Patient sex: M
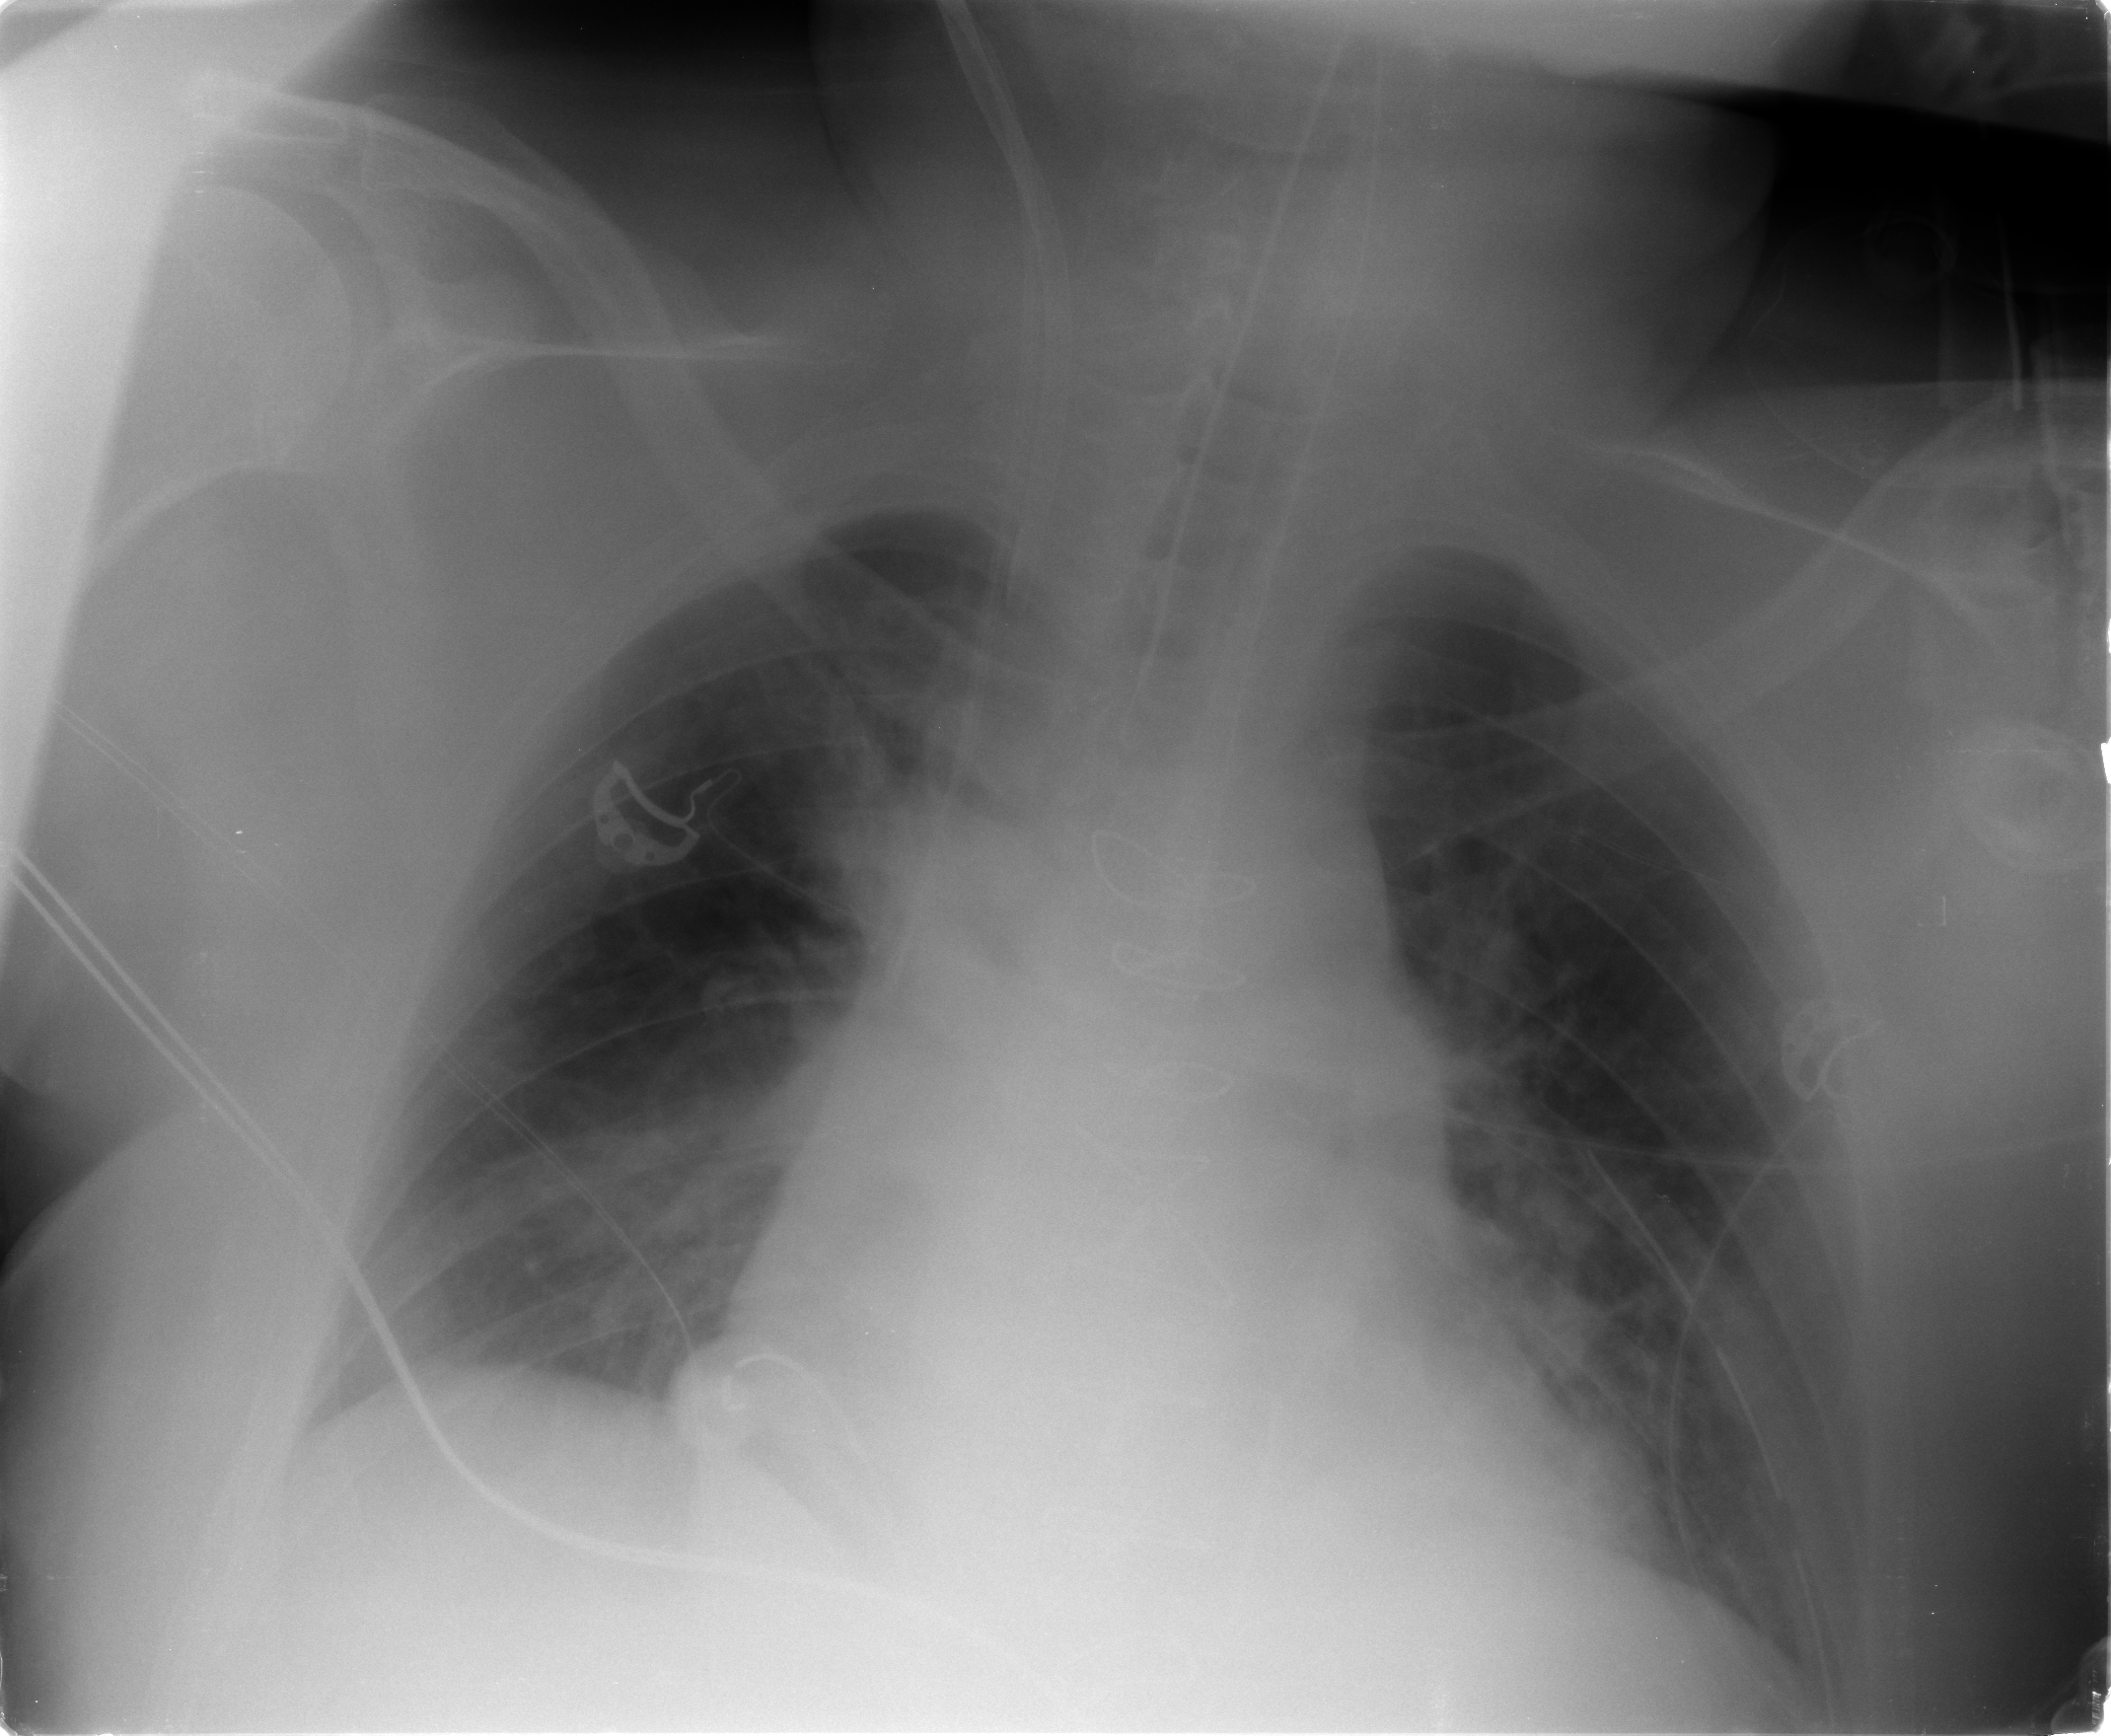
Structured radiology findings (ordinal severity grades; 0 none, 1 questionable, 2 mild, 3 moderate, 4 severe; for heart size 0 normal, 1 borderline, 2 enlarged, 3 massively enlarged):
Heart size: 2
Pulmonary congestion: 2
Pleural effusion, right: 0
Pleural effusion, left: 2
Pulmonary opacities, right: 1
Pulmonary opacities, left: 2
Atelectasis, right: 2
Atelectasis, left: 2